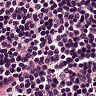
Metastatic tissue present: no